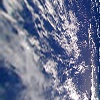
Label: cloud